Question: I have 2 levels of 'UITableViews' in a Navigation Hierarchy. On the first page is a 'UITableView' that displays all the instances of 'Equipment' using a 'NSFetchedResultsController' which works great. On the second page I want to get back all the 'Note' entities for a specific piece of 'Equipment' so I can show them in a 'tableView'.
How do I write a 'NSPredicate' to only return the relevant notes?

'''
- (NSFetchedResultsController *)fetchedResultsController {
if (_fetchedResultsController != nil) {
return _fetchedResultsController;
}
//Init Fetch Request
NSFetchRequest *fetchRequest = [[NSFetchRequest alloc] init];
//Entity the NSFetchedResultsController will be managing
NSEntityDescription *entity = [NSEntityDescription entityForName:@"Note"
inManagedObjectContext:self.myContext];
[fetchRequest setEntity:entity];
//Sort Descriptors
NSSortDescriptor *sortDescriptor1 = [[NSSortDescriptor alloc] initWithKey:@"noteTime"
ascending:YES];//Primary Sort
NSSortDescriptor *sortDescriptor2 = [[NSSortDescriptor alloc] initWithKey:@"noteText"
ascending:YES];//Secondary Sort
NSArray *sortDescriptors = [[NSArray alloc] initWithObjects:sortDescriptor1,
sortDescriptor2,
nil];
//Set Sort Descriptors
[fetchRequest setSortDescriptors:sortDescriptors];
// limit Fetch to notes that belong to myEquipment
//self
// NSPredicate *predicate = [NSPredicate predicateWithFormat:[NSString stringWithFormat:@"item.name like '%@'", self.item.name]];
NSPredicate *predicate = [NSPredicate predicateWithFormat:PREDICATE GOES HERE];
[fetchRequest setPredicate:predicate];
[fetchRequest setFetchBatchSize:10];
NSFetchedResultsController *frc = [[NSFetchedResultsController alloc] initWithFetchRequest:fetchRequest
managedObjectContext:self.myContext
sectionNameKeyPath:nil
cacheName:@"Equipment"];
//Set the Delegate Property
frc.delegate = self;
_fetchedResultsController = frc;
//Release Local Memory
[sortDescriptor1 release];
[sortDescriptor2 release];
[sortDescriptors release];
[fetchRequest release];
return _fetchedResultsController;
}
'''
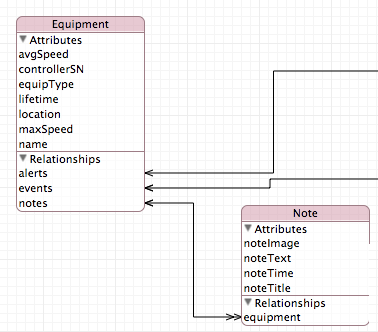
Answer: Take a look at the <URL> you should see that you have to do something like
'''
Equipment *equipment = // your equipment was passed from the previous tableview controller
NSPredicate *predicate = [NSPredicate predicateWithFormat:@"equipment == %@", equipment];
'''